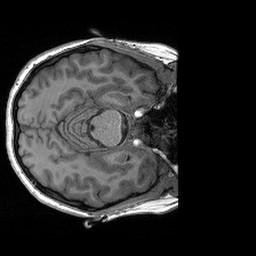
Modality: T1w
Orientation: axial
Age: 21
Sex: female
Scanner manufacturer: siemens
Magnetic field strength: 3 T
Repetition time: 2.4 s
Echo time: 0.00191 s